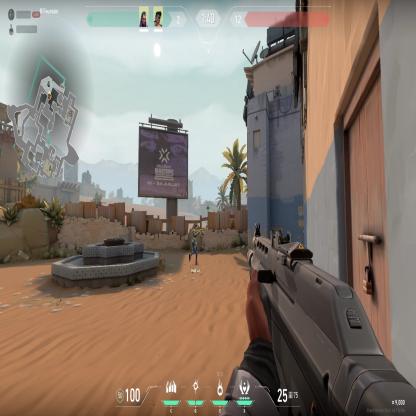
Label: teammate